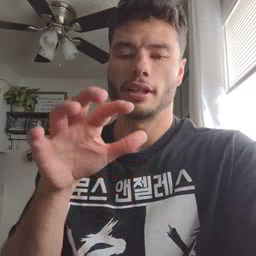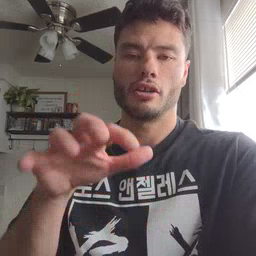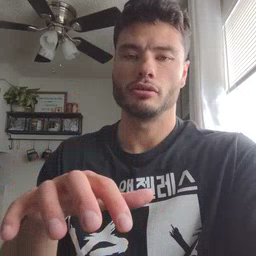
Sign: alligator